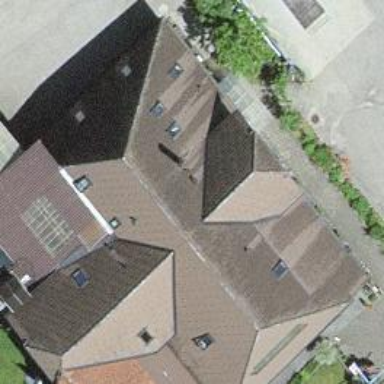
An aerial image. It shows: Residential building.